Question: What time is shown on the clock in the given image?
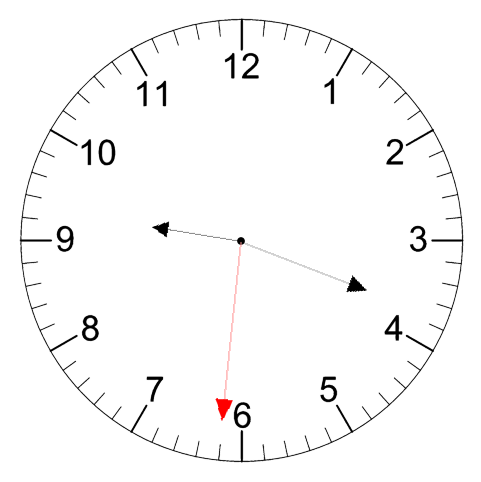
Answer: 09:18:31